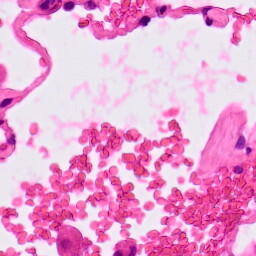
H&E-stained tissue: Lung